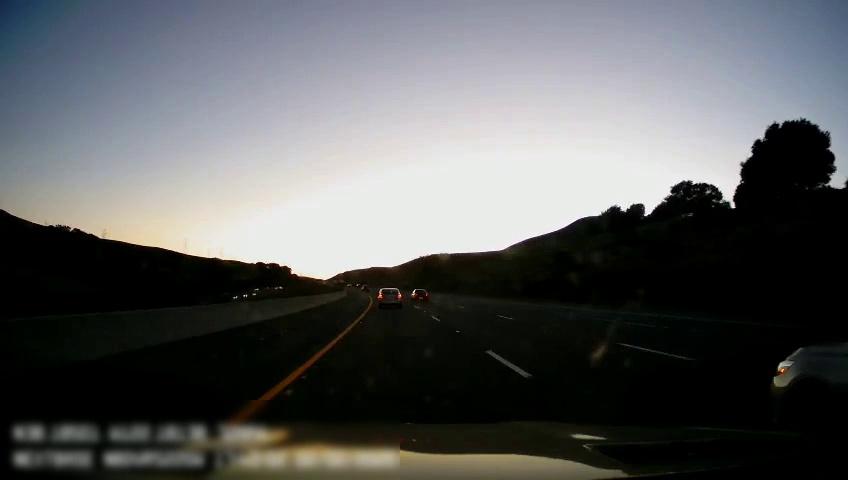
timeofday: Day
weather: Sunny
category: Drivable Space
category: Vehicles | Car
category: Vehicles | Car
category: Vehicles | Car
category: Lanes | Alternate Lane
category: Lanes | Current Lane
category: Lanes | Current Lane
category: Lanes | Alternate Lane
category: Lanes | Alternate Lane